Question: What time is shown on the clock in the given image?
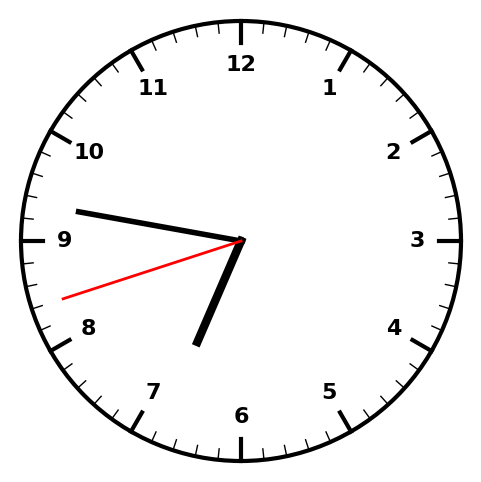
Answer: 06:46:42